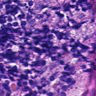
Metastatic tissue present: no